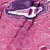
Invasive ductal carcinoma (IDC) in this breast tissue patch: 0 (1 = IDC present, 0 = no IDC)